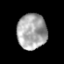
Tissue: prostate
Cell type: T cells
Senescence score: 0.3451
Nuclear area (px): 1030
Mean DAPI intensity: 166.208